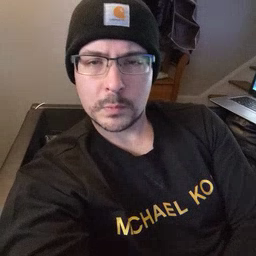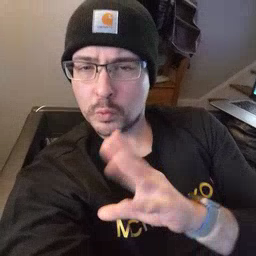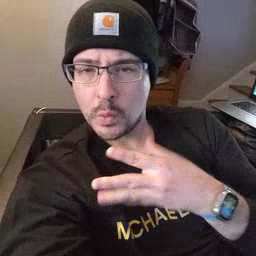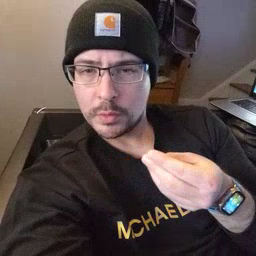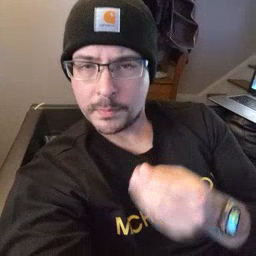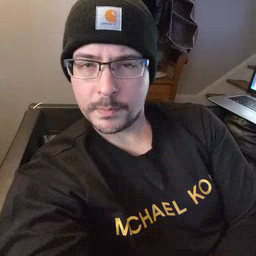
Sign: story